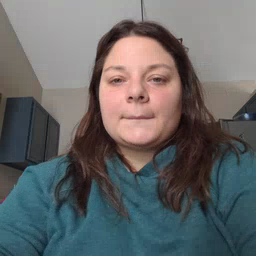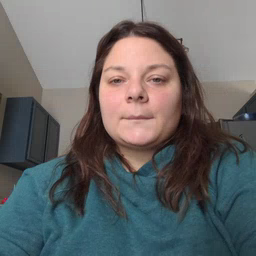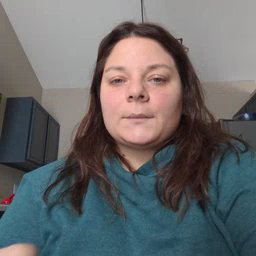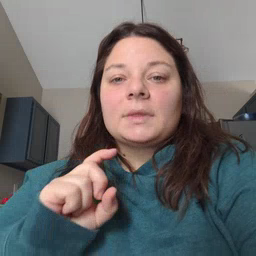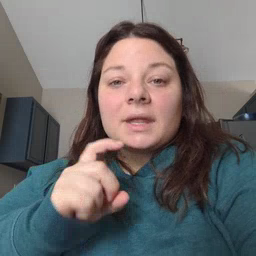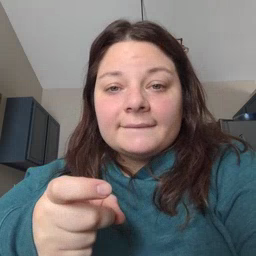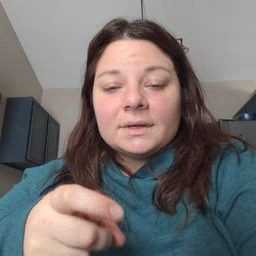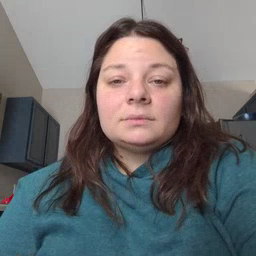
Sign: gift